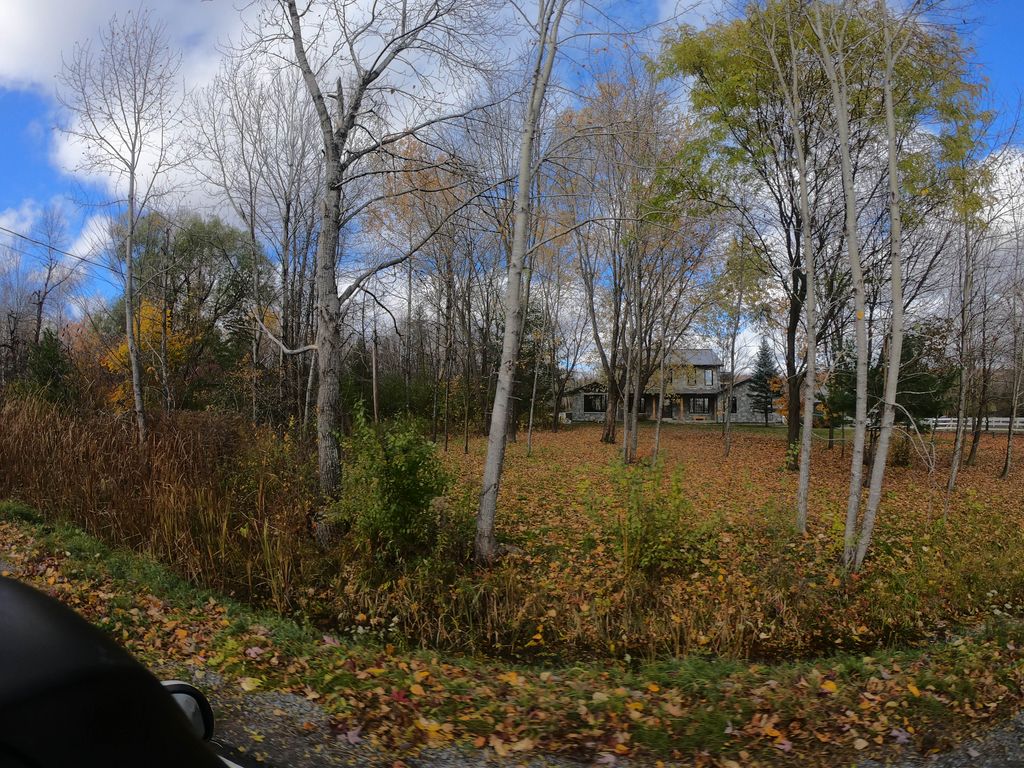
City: ottawa-gatineau